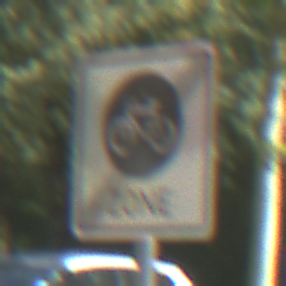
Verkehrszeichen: EndeFahrradzone
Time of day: Midday
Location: Outdoor (RoadRail)
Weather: Clear
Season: NotSpecified
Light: Natural